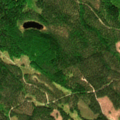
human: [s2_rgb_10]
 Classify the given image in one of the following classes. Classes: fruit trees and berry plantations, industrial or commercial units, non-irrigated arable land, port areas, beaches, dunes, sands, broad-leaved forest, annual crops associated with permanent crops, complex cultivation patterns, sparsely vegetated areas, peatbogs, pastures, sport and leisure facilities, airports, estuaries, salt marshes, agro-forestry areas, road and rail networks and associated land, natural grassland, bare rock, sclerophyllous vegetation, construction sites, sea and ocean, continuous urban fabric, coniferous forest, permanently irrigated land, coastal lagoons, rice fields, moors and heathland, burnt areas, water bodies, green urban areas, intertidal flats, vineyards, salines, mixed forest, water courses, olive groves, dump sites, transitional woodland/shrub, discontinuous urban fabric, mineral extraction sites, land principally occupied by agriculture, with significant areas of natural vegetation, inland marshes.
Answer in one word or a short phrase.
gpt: coniferous forest, mixed forest